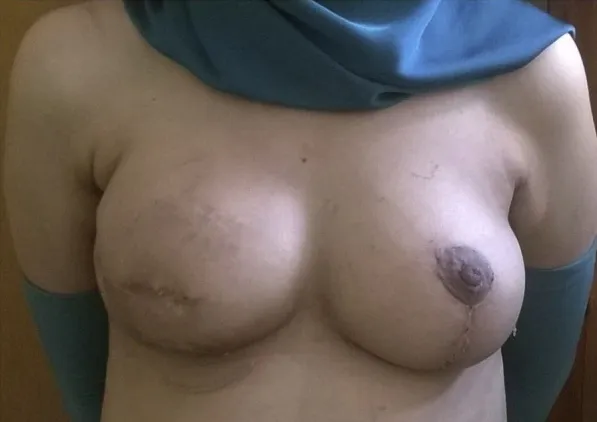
Final post-operative result.
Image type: medical_photograph (other_medical_photograph)